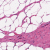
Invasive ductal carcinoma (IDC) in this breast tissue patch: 0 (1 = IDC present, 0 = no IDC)